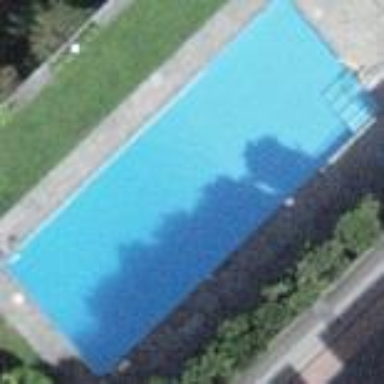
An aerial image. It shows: Swimming pool located in leisure land.